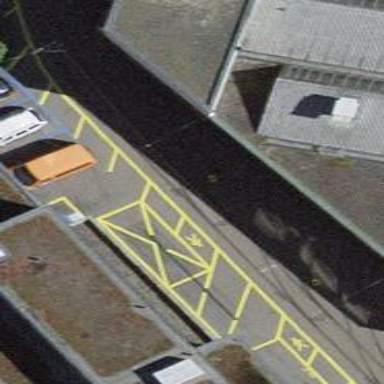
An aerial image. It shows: Service yard for tram railway with single track. The railway is electrified with contact line.